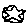
Label: hexagon